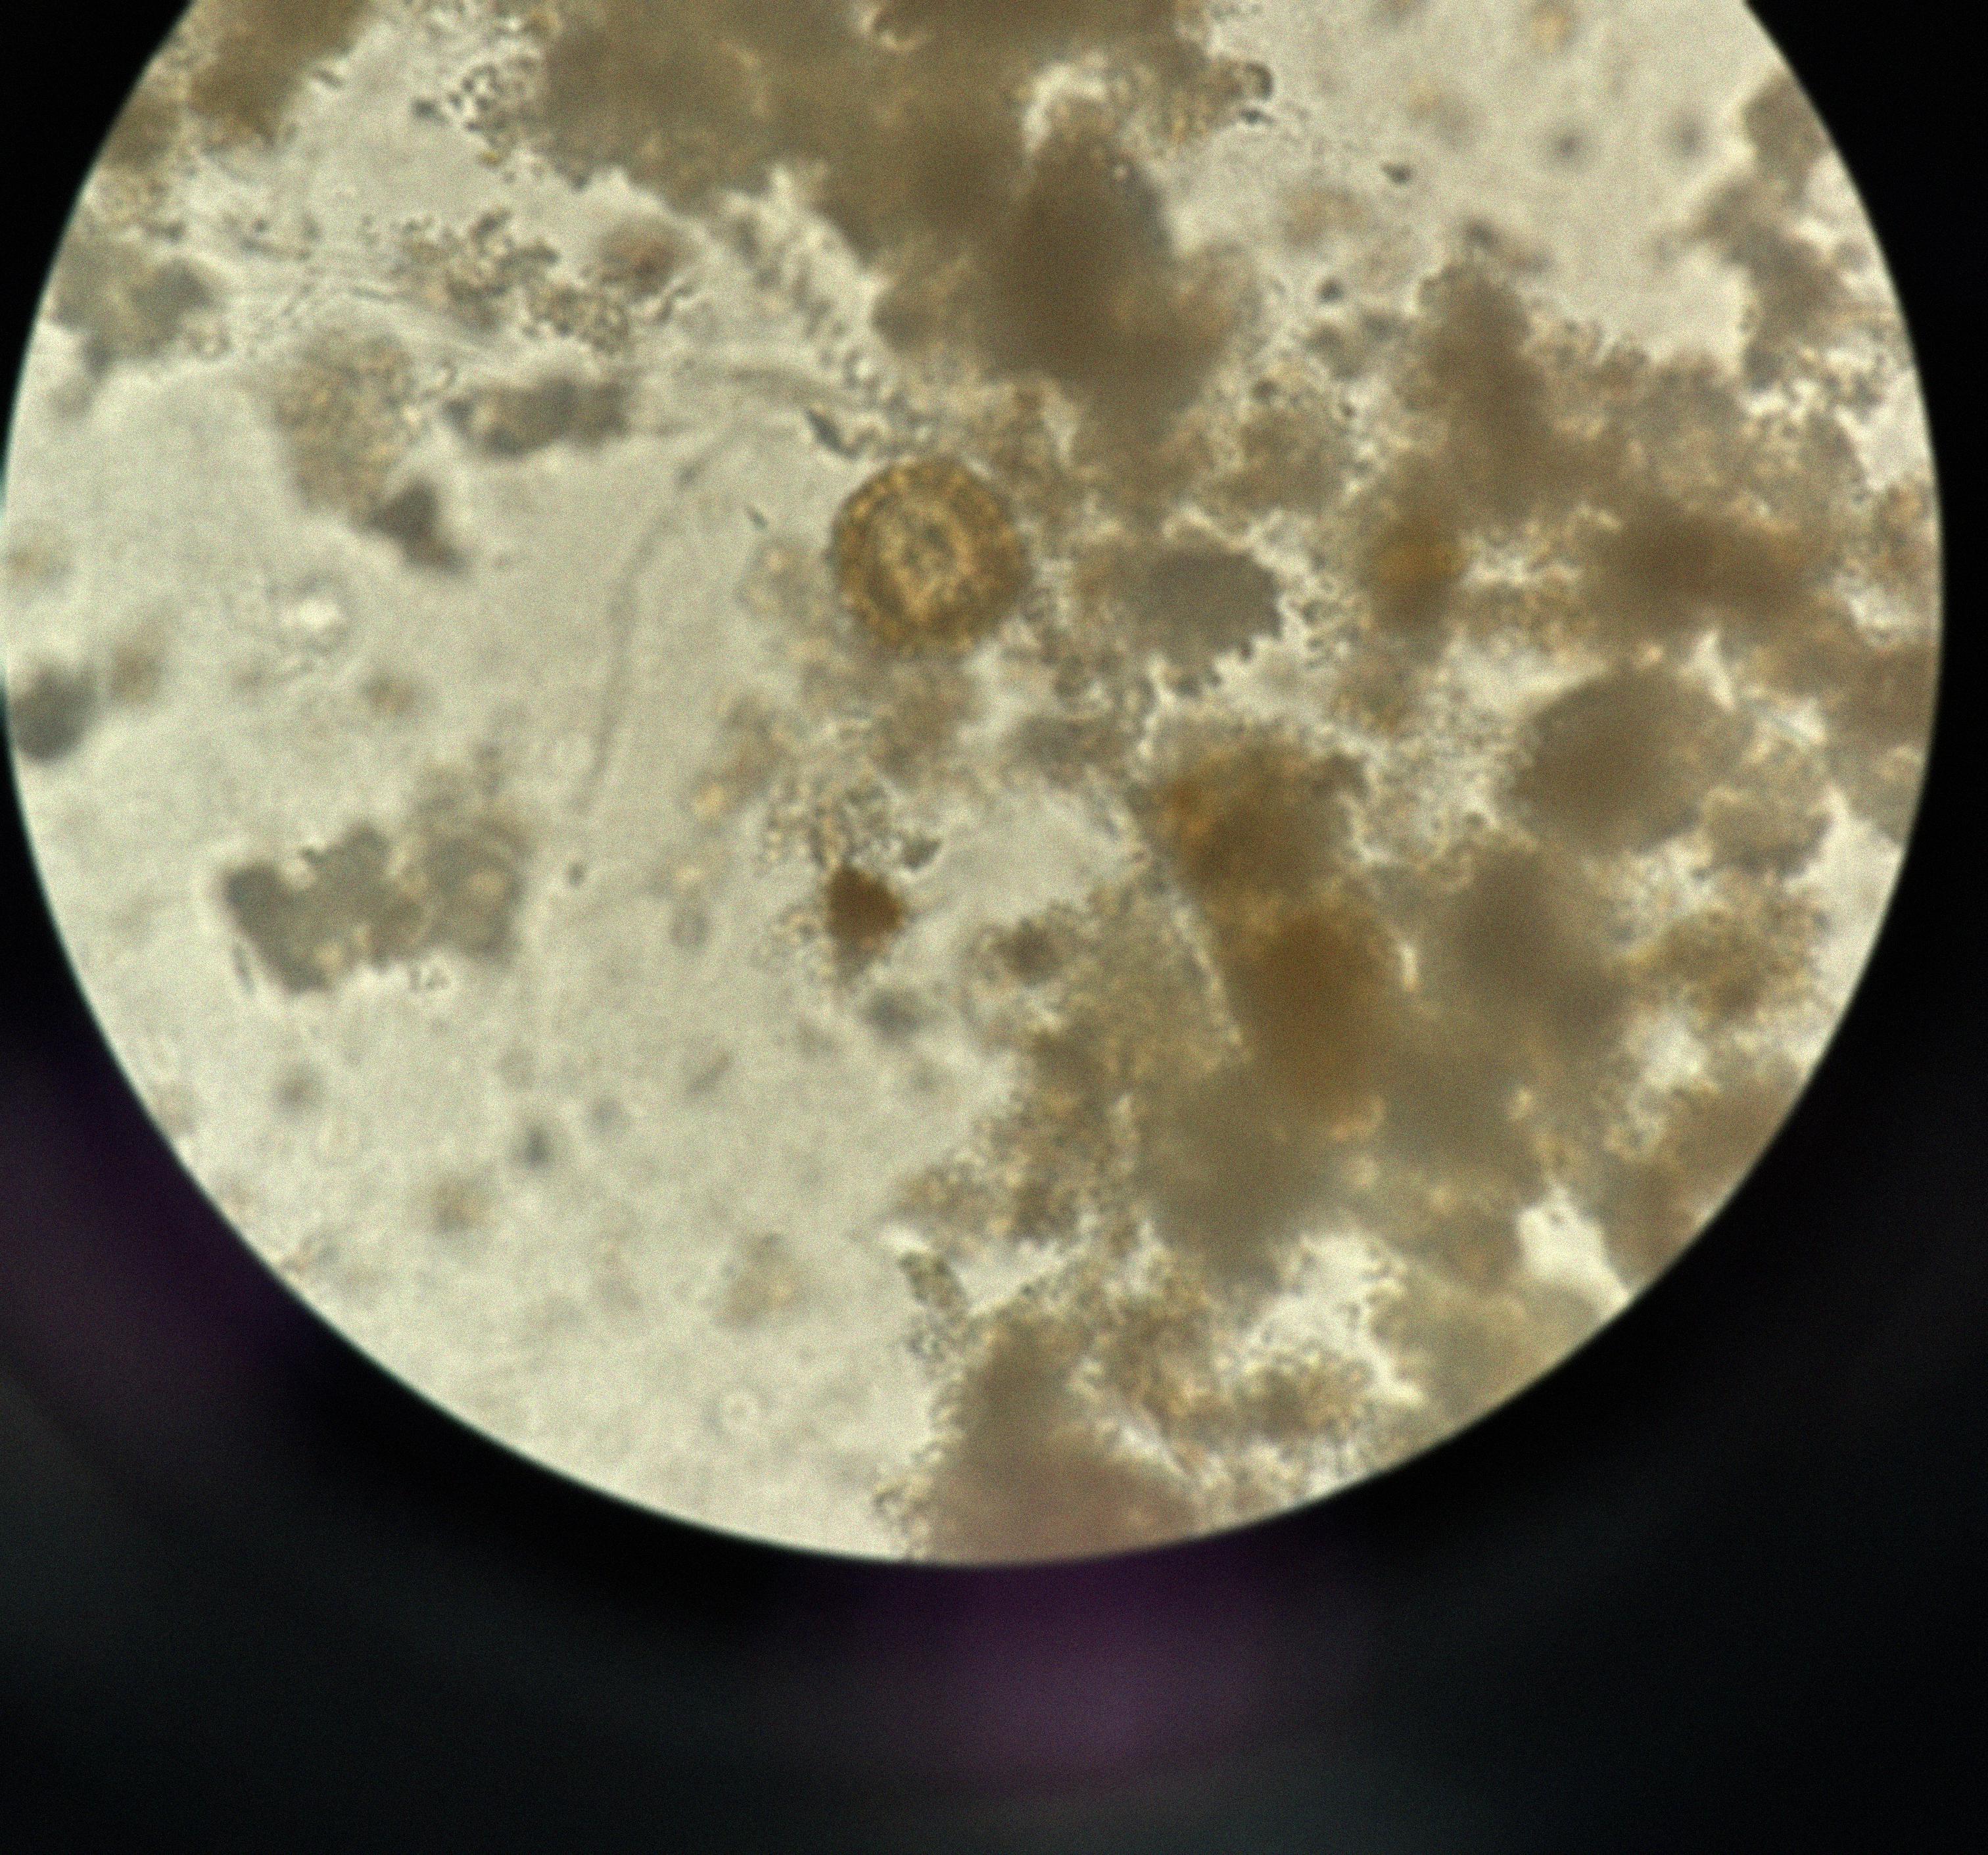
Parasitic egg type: Ascaris lumbricoides